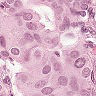
Metastatic tissue present: yes